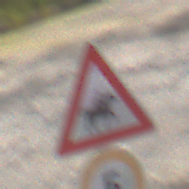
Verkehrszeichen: ReiterLinks
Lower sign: Geschwindigkeit5
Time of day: Midday
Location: Outdoor (Nature)
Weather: Clear
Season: Summer
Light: Natural